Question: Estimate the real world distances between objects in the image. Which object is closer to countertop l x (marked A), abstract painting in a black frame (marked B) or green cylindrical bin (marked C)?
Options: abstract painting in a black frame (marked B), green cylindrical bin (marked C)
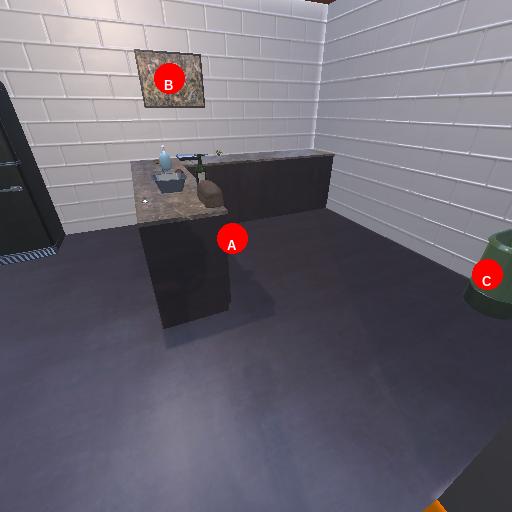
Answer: abstract painting in a black frame (marked B)